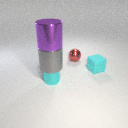
small cyan metal cylinder to the left of small red metal sphere